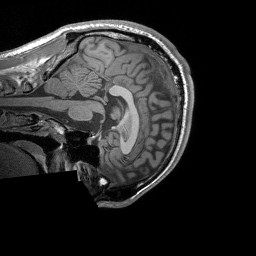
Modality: T1w
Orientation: sagittal
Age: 22
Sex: male
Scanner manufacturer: siemens
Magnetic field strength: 3 T
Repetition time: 1.8 s
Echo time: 0.00252 s